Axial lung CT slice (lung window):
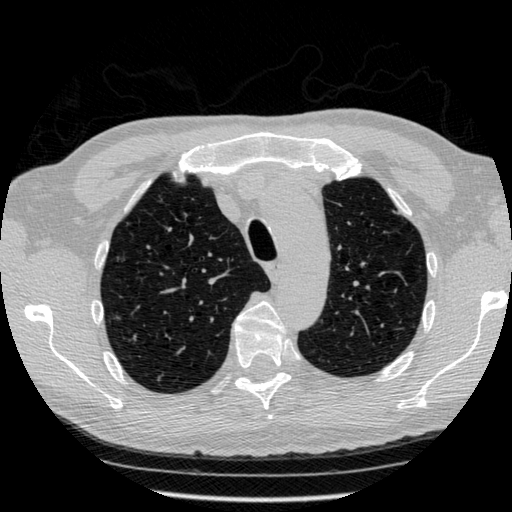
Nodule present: no